Brain MRI, t1w sequence, axial 2D slice.
Patient: age 29, sex M, weight 95 kg, height 1.95 m
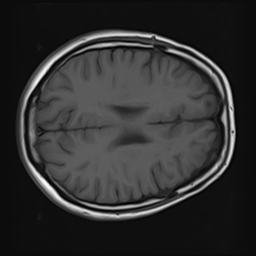